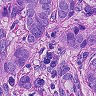
Metastatic tissue present: yes